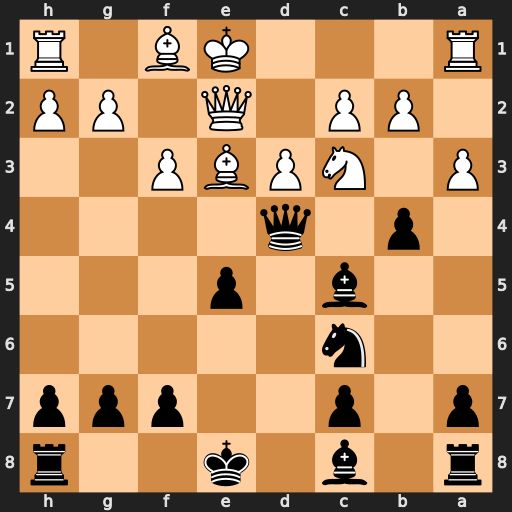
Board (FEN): r1b1k2r/p1p2ppp/2n5/2b1p3/1p1q4/P1NPBP2/1PP1Q1PP/R3KB1R
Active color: b
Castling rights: KQkq
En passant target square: -
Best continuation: Qxe3 Qxe3 Bxe3